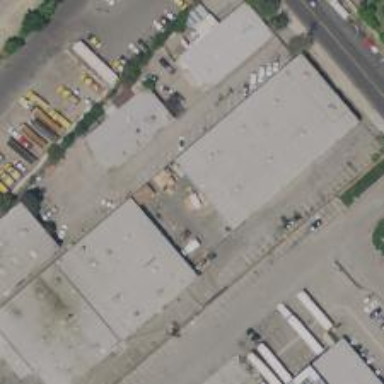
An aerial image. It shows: Industrial building.